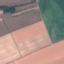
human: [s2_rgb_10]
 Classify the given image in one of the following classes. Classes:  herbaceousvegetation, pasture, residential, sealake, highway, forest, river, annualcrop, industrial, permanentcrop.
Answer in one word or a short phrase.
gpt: AnnualCrop